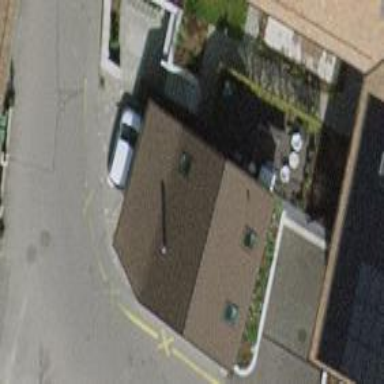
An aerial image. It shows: Detached building.